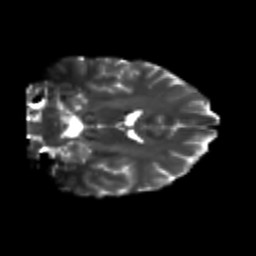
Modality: T2w
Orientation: coronal
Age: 29
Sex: male
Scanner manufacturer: siemens
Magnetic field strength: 3 T
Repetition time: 3.5 s
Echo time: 0.113 s